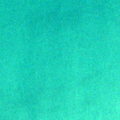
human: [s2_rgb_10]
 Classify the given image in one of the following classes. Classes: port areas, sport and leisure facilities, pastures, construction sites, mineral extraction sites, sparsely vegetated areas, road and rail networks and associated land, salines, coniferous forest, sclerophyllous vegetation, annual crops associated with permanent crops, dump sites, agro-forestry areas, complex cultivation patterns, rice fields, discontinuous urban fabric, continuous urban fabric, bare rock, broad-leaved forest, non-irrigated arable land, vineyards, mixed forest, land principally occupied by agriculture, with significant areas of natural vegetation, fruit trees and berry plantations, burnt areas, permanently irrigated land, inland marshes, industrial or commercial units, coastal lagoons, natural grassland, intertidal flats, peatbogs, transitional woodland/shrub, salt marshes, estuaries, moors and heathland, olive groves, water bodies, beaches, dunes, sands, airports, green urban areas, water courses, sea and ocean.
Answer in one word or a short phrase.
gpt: sea and ocean